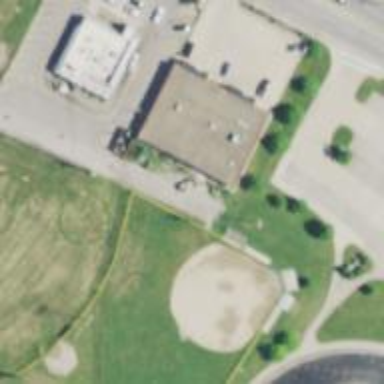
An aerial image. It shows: Baseball pitch for leisure land activities.